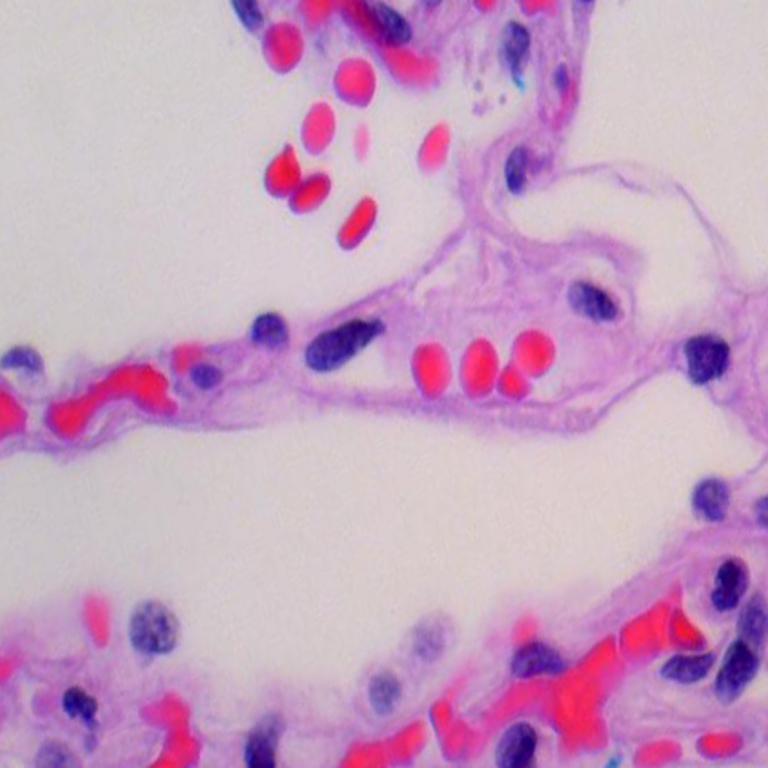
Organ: lung
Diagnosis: benign